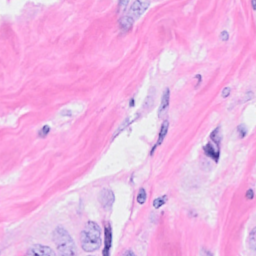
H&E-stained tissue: Breast